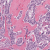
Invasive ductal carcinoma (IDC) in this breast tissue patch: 1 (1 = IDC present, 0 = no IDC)